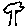
Label: tree